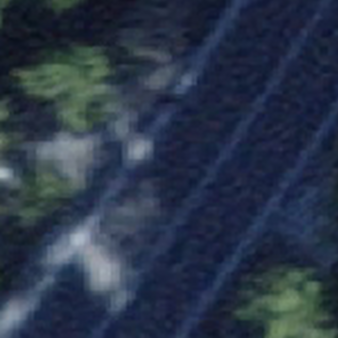
Label: other